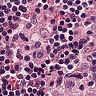
Metastatic tissue present: yes